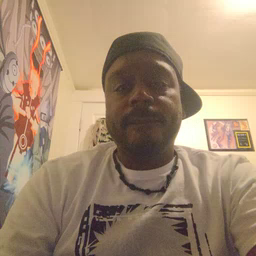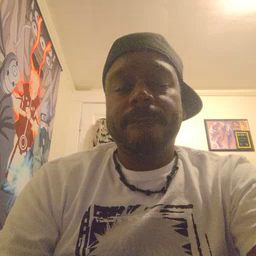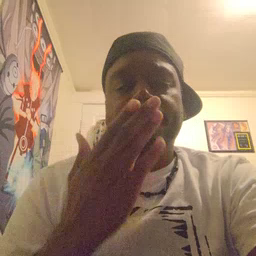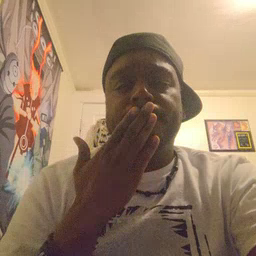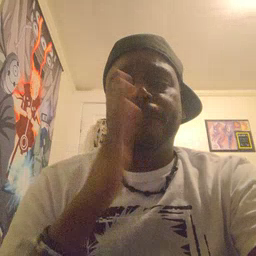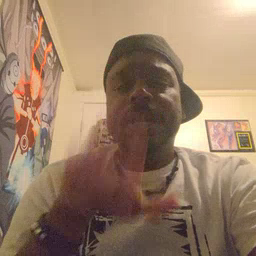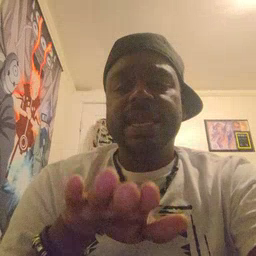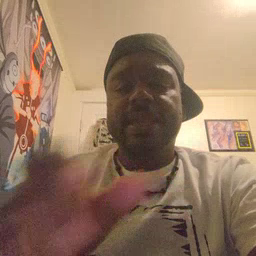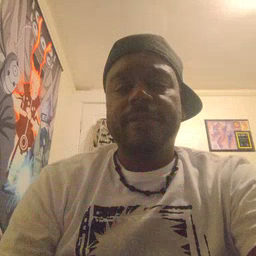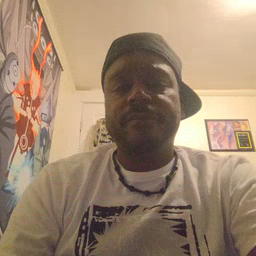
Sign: bad